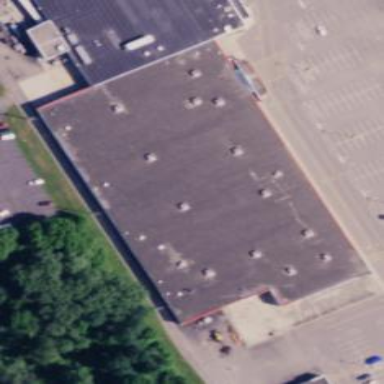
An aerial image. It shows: Supermarket.